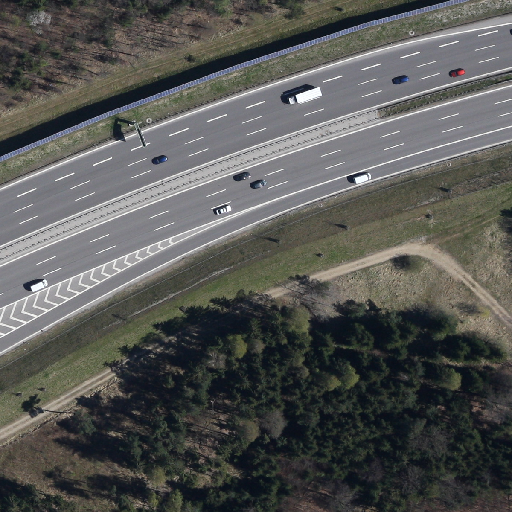
Referring expression: heavy-duty vehicle